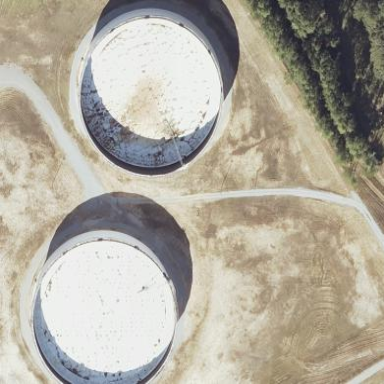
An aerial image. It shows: Storage tank which is man-made.